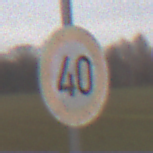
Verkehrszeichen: Geschwindigkeit40
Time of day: Midday
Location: Outdoor (RoadRail)
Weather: Overcast
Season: NotSpecified
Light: Natural